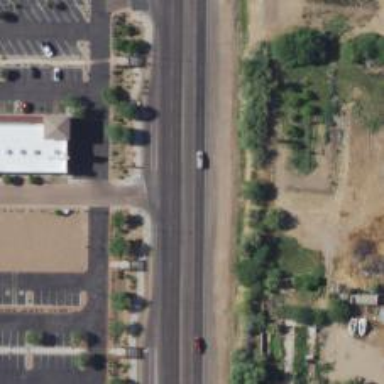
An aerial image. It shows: Primary road with asphalt surface.